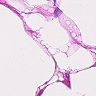
Metastatic tissue present: no